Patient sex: M
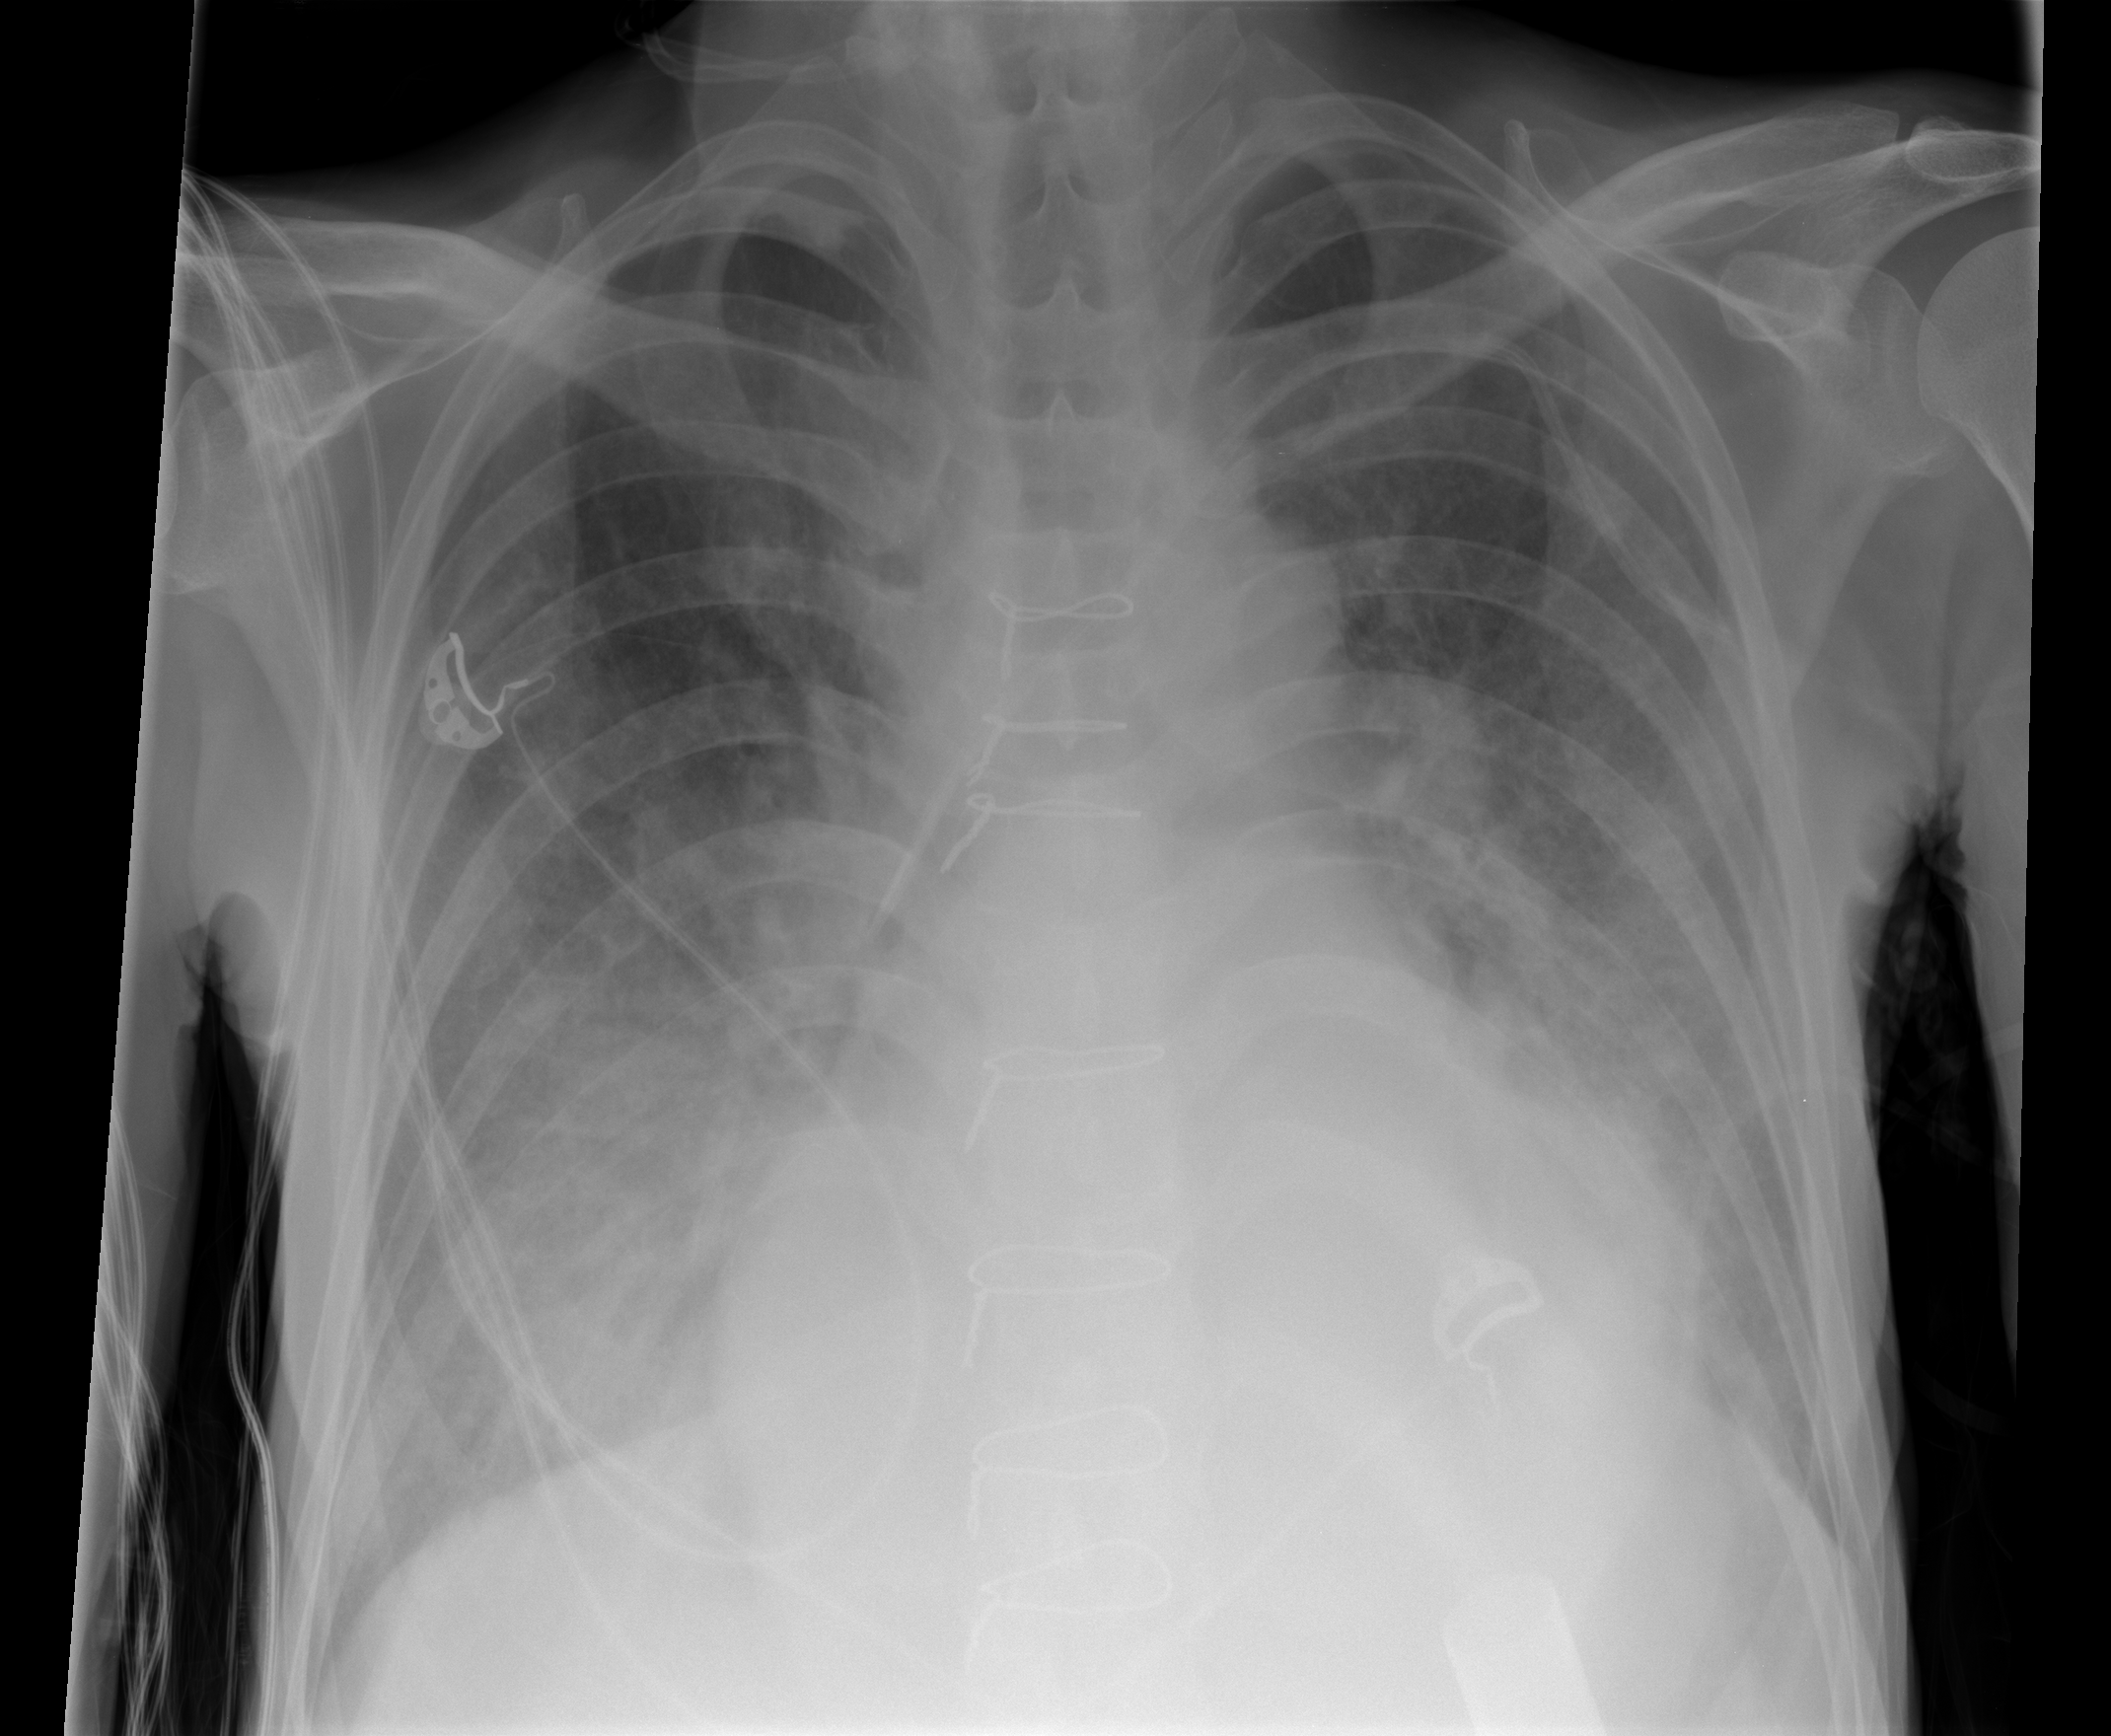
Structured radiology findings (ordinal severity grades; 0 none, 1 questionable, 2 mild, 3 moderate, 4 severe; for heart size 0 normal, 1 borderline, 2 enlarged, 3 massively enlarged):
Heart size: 2
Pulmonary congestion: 3
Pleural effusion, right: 0
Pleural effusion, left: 2
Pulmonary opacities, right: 2
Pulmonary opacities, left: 3
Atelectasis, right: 0
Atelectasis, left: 2